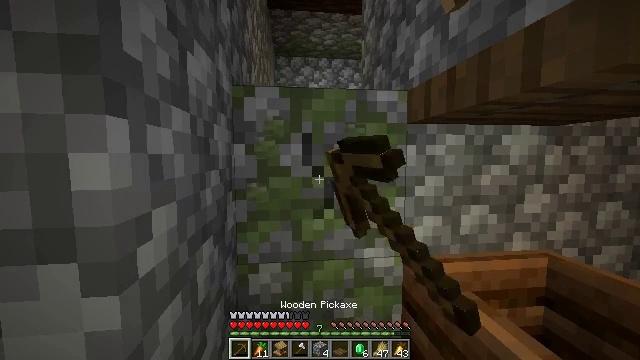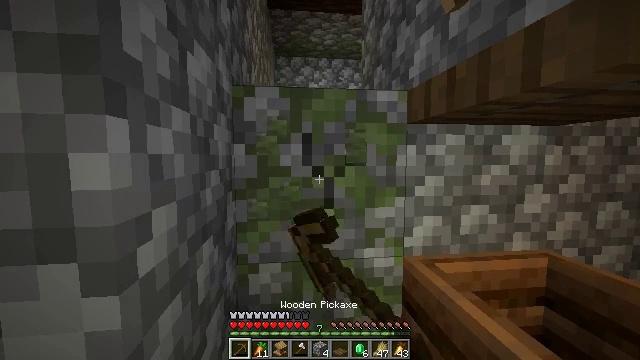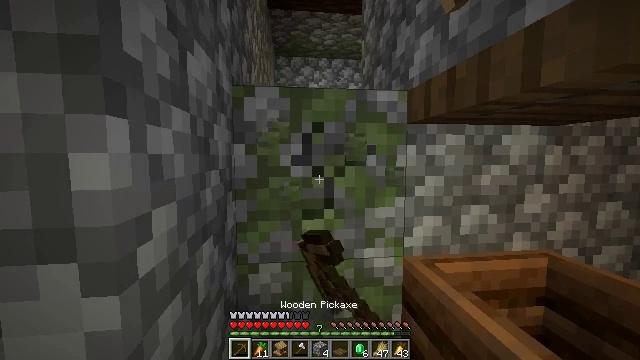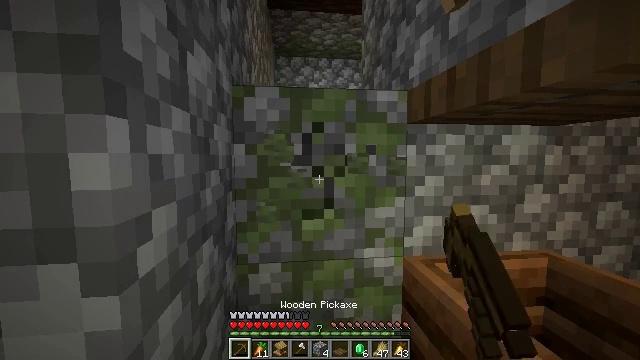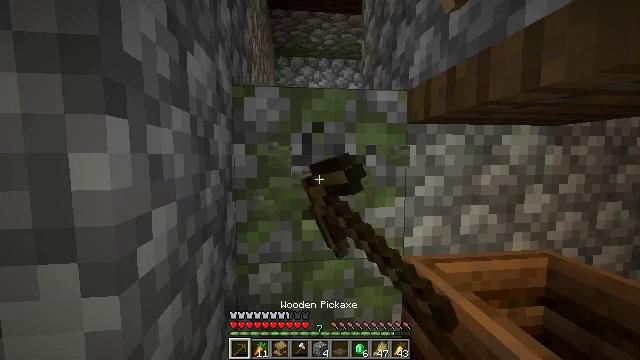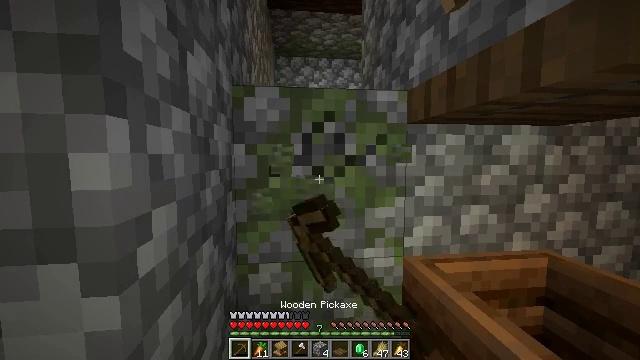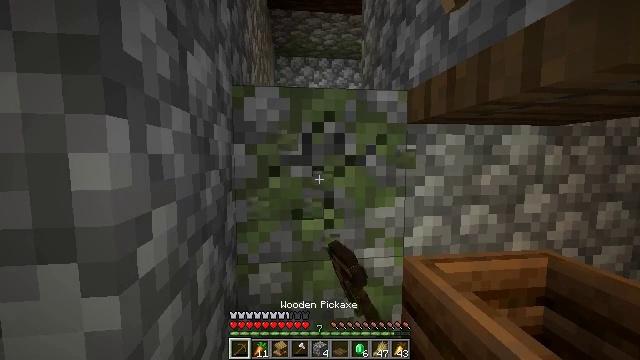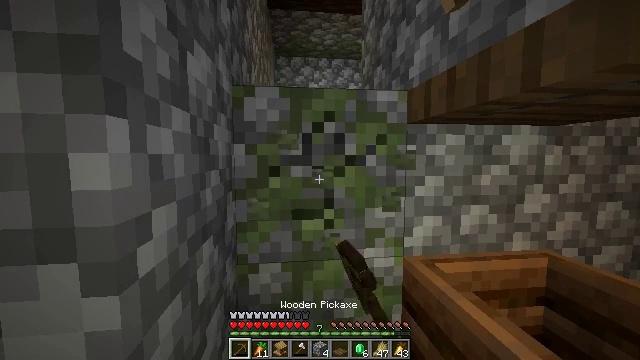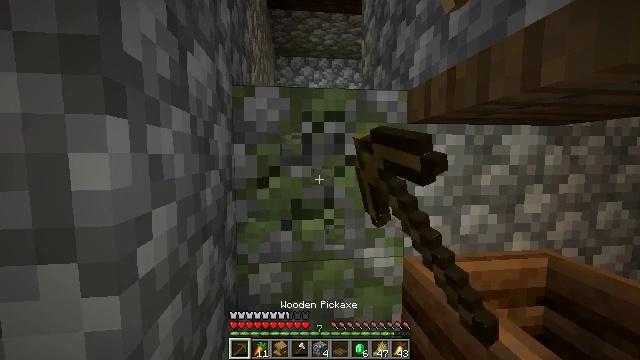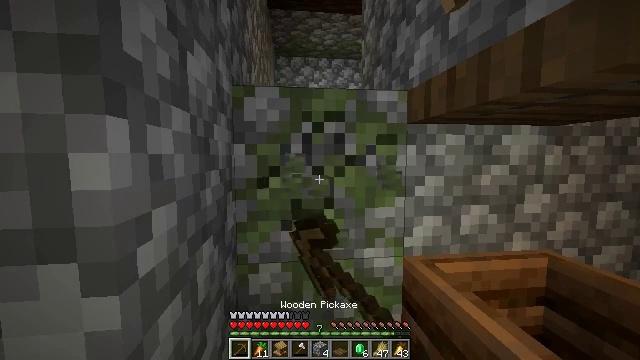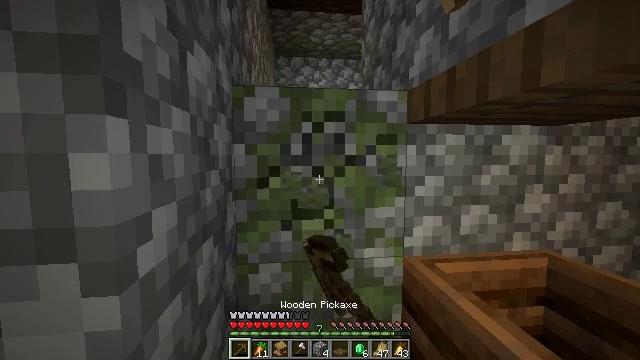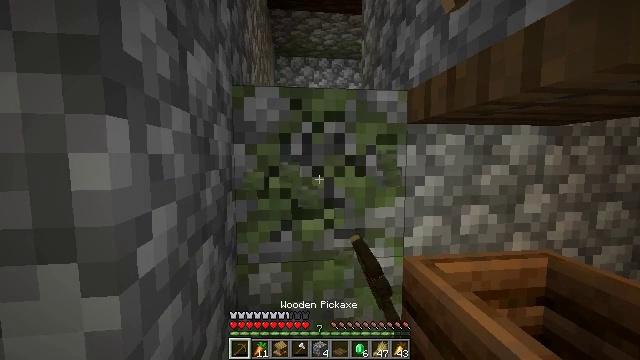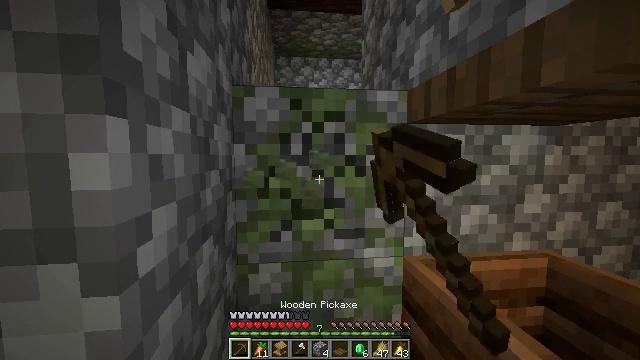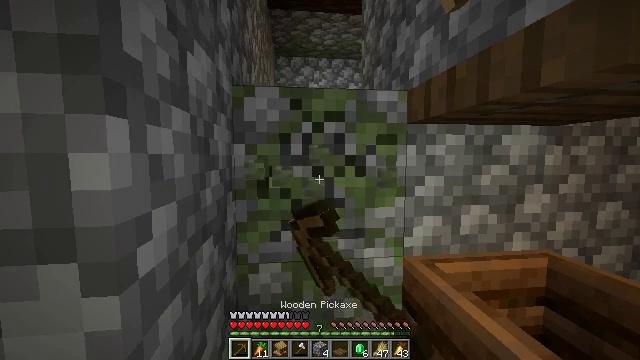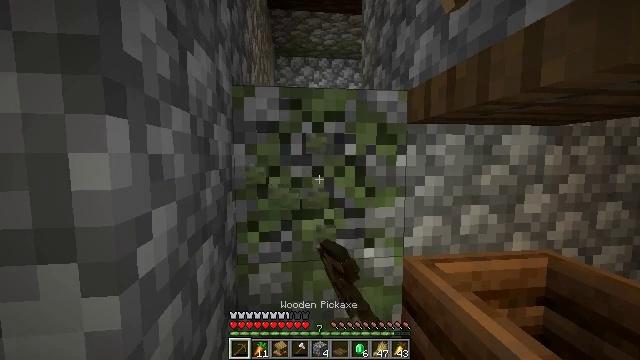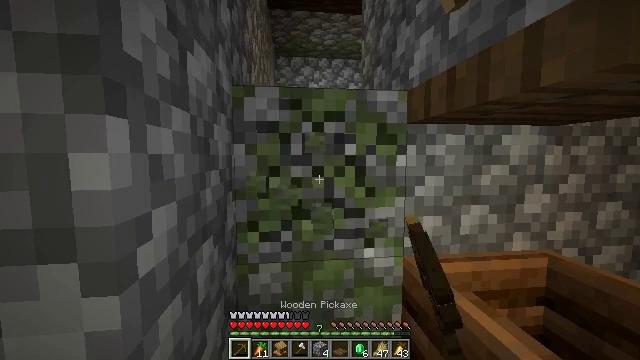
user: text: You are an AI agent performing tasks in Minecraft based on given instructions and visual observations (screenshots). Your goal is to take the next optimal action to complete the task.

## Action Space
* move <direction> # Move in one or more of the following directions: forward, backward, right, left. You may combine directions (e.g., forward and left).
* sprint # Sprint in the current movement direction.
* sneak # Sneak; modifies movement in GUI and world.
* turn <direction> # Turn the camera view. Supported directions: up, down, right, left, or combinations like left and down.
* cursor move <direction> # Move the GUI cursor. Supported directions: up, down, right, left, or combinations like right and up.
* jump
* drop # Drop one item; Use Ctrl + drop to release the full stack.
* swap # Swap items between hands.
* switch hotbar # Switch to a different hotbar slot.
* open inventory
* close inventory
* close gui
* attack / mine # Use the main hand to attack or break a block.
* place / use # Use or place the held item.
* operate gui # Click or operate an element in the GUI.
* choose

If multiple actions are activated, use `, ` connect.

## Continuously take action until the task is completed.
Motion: motion action
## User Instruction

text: Collect mossy cobblestone from a structure.
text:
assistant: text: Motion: attack / mine
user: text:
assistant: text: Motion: attack / mine
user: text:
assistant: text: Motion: attack / mine
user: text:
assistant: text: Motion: attack / mine
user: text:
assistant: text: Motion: attack / mine
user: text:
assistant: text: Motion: attack / mine
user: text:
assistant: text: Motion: attack / mine
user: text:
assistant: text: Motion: attack / mine
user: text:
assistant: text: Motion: attack / mine
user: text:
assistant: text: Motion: attack / mine
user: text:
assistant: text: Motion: attack / mine
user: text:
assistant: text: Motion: attack / mine
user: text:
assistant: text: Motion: attack / mine
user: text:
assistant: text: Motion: attack / mine
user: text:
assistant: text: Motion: attack / mine
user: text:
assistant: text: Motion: attack / mine
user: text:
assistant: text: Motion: attack / mine
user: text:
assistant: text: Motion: attack / mine
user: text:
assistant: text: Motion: attack / mine
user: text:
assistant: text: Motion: attack / mine
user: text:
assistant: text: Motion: attack / mine
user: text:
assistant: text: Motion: attack / mine
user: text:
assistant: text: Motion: attack / mine
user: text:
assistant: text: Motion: attack / mine
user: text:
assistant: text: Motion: attack / mine
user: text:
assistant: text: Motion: attack / mine
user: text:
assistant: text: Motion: attack / mine
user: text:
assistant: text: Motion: attack / mine
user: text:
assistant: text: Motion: turn down, attack / mine
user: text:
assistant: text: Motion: turn down, attack / mine